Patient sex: M
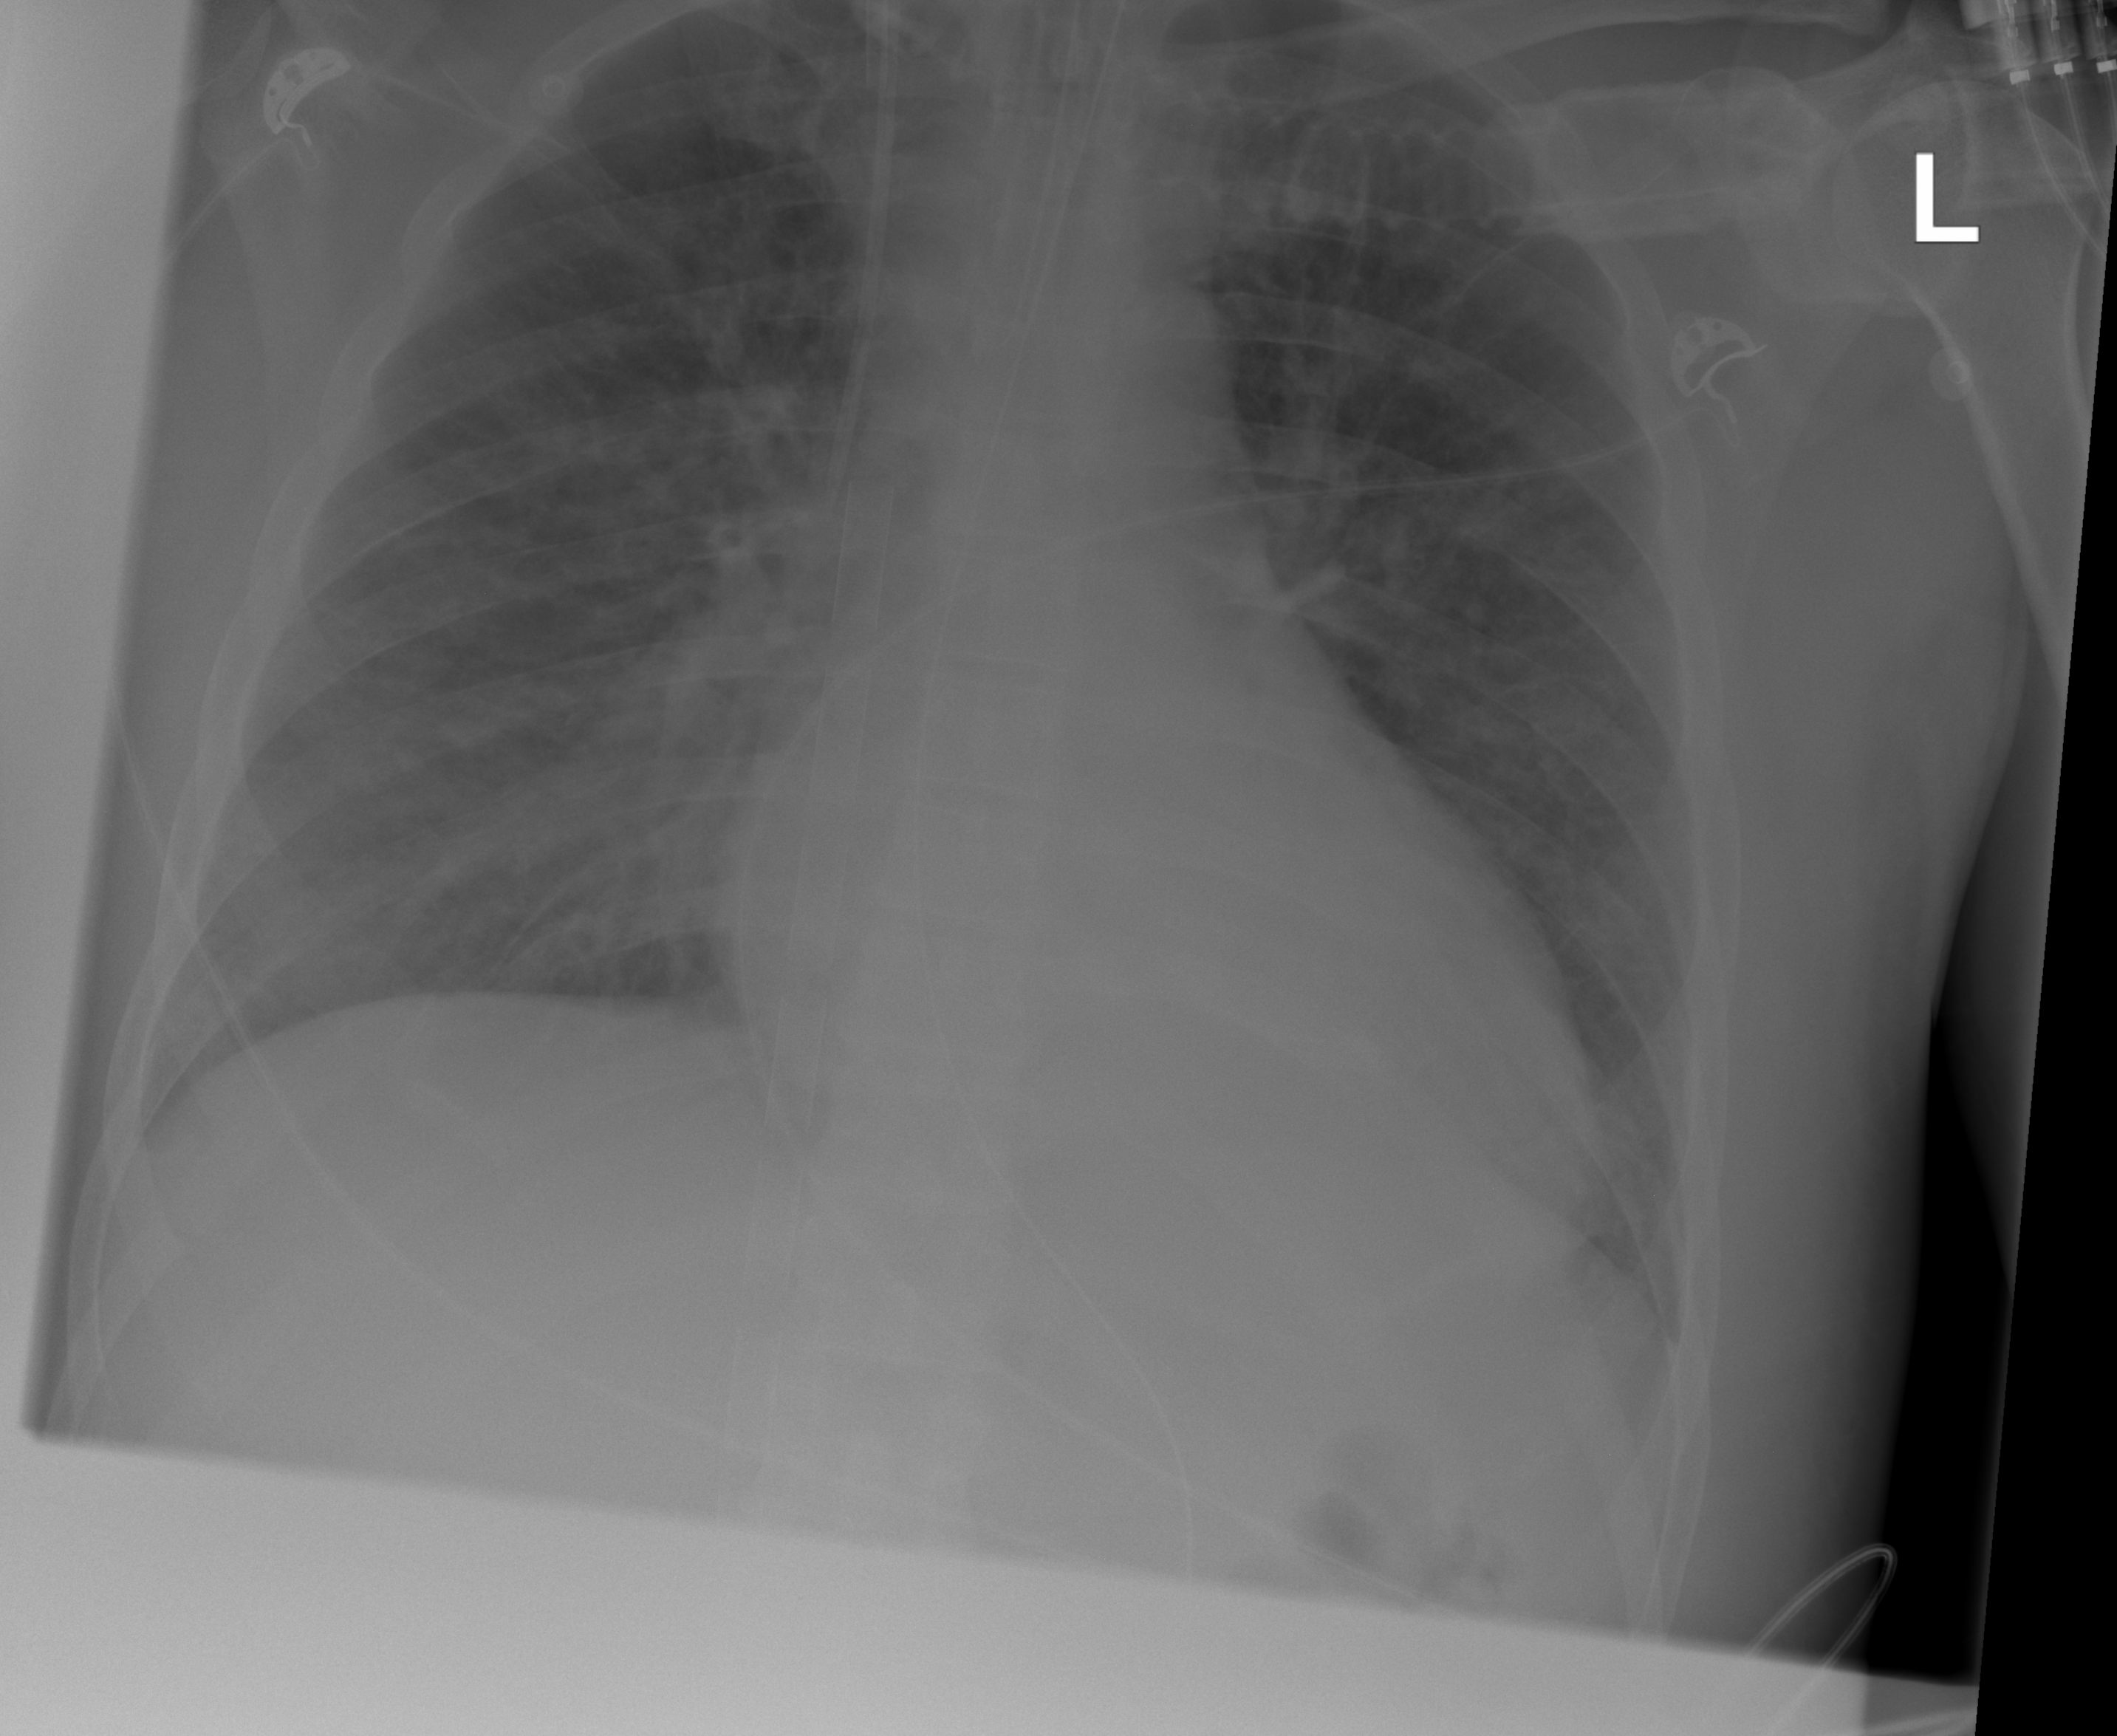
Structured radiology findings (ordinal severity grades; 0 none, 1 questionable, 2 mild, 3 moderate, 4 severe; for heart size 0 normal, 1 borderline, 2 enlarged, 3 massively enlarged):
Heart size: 2
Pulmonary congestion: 2
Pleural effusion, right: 0
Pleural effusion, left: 0
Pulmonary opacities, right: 0
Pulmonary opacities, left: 0
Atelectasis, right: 0
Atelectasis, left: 0